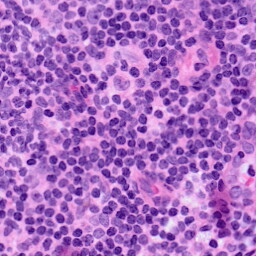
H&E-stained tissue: LymphNode